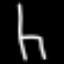
Label: chair